Question: I am using the following to plot the graph given below:
'''
data <- structure(list(Type1 = c("DB", "DB", "DB", "DB", "DB", "DB",
"DB", "DB", "DB", "DB", "DB", "DB", "DB", "Manual", "Manual",
"Manual", "Manual", "Manual", "Manual", "Manual", "Manual", "Manual",
"Manual", "Manual", "Manual", "Manual", "Manual", "Manual"),
Type2 = c(1L, 1L, 1L, 1L, 1L, 2L, 2L, 2L, 2L, 3L, 3L, 3L,
3L, 1L, 1L, 1L, 1L, 1L, 2L, 2L, 2L, 2L, 2L, 3L, 3L, 3L, 3L,
3L), Category = c("A", "B", "C", "D", "E", "A", "B", "F",
"G", "A", "B", "C", "H", "I", "J", "K", "L", "M", "O", "J",
"P", "K", "Q", "M", "K", "P", "J", "P"), Percent = c("83.<PHONE>",
"9.574468085", "5.85106383", "0.531914894", "1/188*100",
"85.24590164", "11.47540984", "1/61*100", "1.639344262",
"90", "3.333333333", "3.333333333", "3.333333333", "20.<PHONE>",
"10.<PHONE>", "6.349206349", "5.82010582", "4.761904762",
"31.<PHONE>", "16.39344262", "6.557377049", "6.557377049",
"4.918032787", "30", "23.33333333", "16.66666667", "10",
"6.666666667")), .Names = c("Type1", "Type2", "Category",
"Percent"), row.names = c(NA, -28L), class = "data.frame")
data$Percent <- as.numeric(data$Percent)
g= ggplot(data, aes(x=Category, y=Percent)) +
geom_bar(width=0.8, stat="identity", position=position_dodge()) +
facet_grid(Type1 ~ Type2, ) +
theme_bw() +
coord_flip() +
scale_y_continuous(limits=c(0,100))
print(g)
'''

Is there any way that I can make the plot such taht each row uses only the labels that non-zero? For instance, take the 'DB' row. It uses only 6 labels but displays all the 16 labels because the other 10 are being used by the 'Manual' part of the data. Likewise for the 'Manual' row. What I am looking for is something like this:
'''
1 2 3
H
G
D DB
C
B
A
Q
P
O
G MANUAL
M
L
K
J
I
'''
Any suggestions on how to do this?
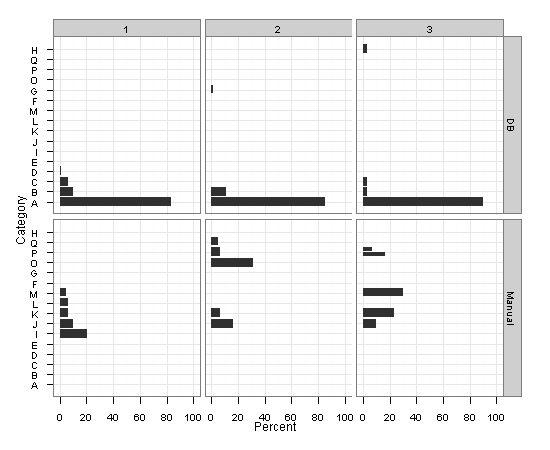
Answer: There seems to be a bug or unexpected behavior when combining 'facet_grid(scales="free")' and 'coord_flip()'.
Here are 2 possible work-arounds:
'''
library(ggplot2)
# Removed quotes from Percent values, so that Percent will be numeric.
dat <- structure(list(Type1 = c("DB", "DB", "DB", "DB", "DB", "DB",
"DB", "DB", "DB", "DB", "DB", "DB", "DB", "Manual", "Manual",
"Manual", "Manual", "Manual", "Manual", "Manual", "Manual", "Manual",
"Manual", "Manual", "Manual", "Manual", "Manual", "Manual"),
Type2 = c(1L, 1L, 1L, 1L, 1L, 2L, 2L, 2L, 2L, 3L, 3L, 3L,
3L, 1L, 1L, 1L, 1L, 1L, 2L, 2L, 2L, 2L, 2L, 3L, 3L, 3L, 3L,
3L), Category = c("A", "B", "C", "D", "E", "A", "B", "F",
"G", "A", "B", "C", "H", "I", "J", "K", "L", "M", "O", "J",
"P", "K", "Q", "M", "K", "P", "J", "P"), Percent = c(83.<PHONE>,
9.574468085, 5.85106383, 0.531914894, 1/188*100,
85.24590164, 11.47540984, 1/61*100, 1.639344262,
90, 3.333333333, 3.333333333, 3.333333333, 20.<PHONE>,
10.<PHONE>, 6.349206349, 5.82010582, 4.761904762,
31.<PHONE>, 16.39344262, 6.557377049, 6.557377049,
4.918032787, 30, 23.33333333, 16.66666667, 10,
6.666666667)), .Names = c("Type1", "Type2", "Category",
"Percent"), row.names = c(NA, -28L), class = "data.frame")
figure_1 = ggplot(dat, aes(x=Category, y=Percent)) +
geom_bar(width=0.8, stat="identity") +
facet_grid(Type2 ~ Type1, scales="free_x") +
theme_bw() +
scale_y_continuous(limits=c(0, 100)) +
opts(title="Figure 1. Success!
(But Rotated 90 Degrees)")
figure_2 = ggplot(dat, aes(x=Percent, y=Category)) +
geom_point(size=3) +
facet_grid(Type1 ~ Type2, scales="free_y") +
theme_bw() +
scale_x_continuous(limits=c(0, 100)) +
opts(title="Figure 2. Success!
(But Dotplot Instead Of Barplot)")
# Unexpected interaction between scales="free" and coord_flip()?
figure_3 = ggplot(dat, aes(x=Category, y=Percent)) +
geom_bar(width=0.8, stat="identity") +
facet_grid(Type1 ~ Type2, scales="free") +
theme_bw() +
scale_y_continuous(limits=c(0, 100)) +
coord_flip() +
opts(title="Figure 3. Strange Y-axis Behavior.")
'''